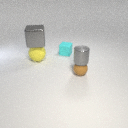
small brown rubber sphere below small gray metal cylinder